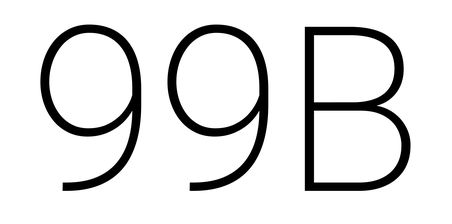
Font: Roboto_ExtraLight